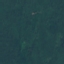
Label: Forest